Chest X-ray. View position: PA
Patient age: 55
Patient sex: F
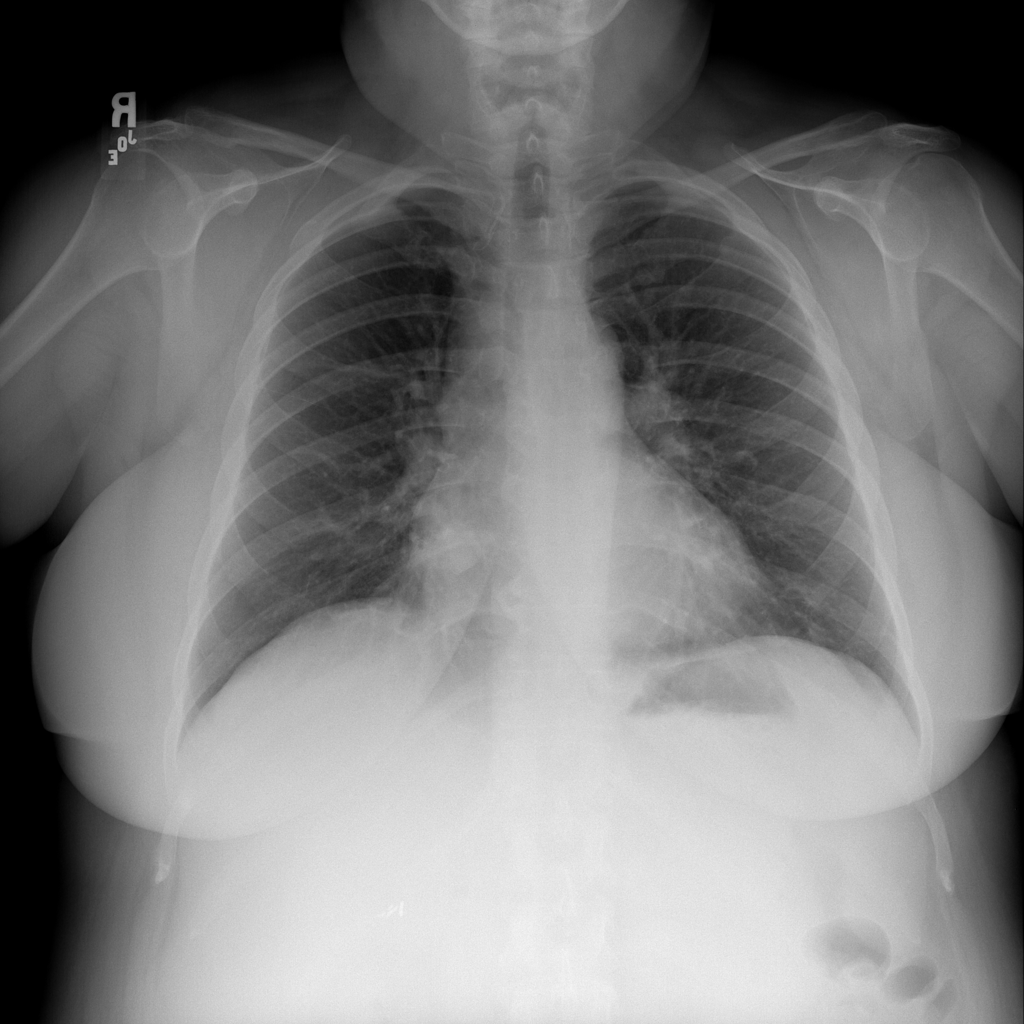
Finding: Pneumothorax